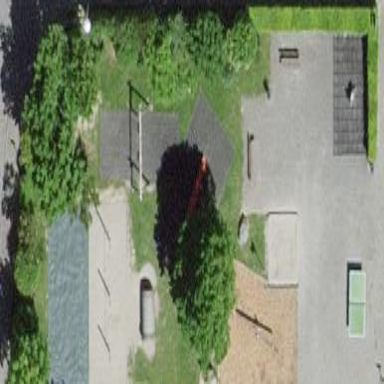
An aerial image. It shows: Playground area for leisure activities on the land.